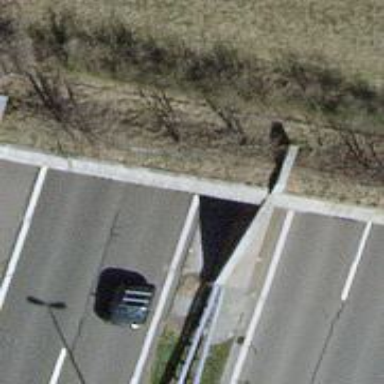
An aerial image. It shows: Tunnel on the asphalt motorway.